Question: I wanted to use a 'UITableView' which contained static cells with a 'UITextField' inside attached to my 'LoginViewController'. I have added 'IBOutlets' in the header file that correspond to the 'UITextFields' in the storyboard. Unfortunately Xcode does not allow static content inside a 'UITableView' you need to use a 'UITableViewController'.
Therefore I split out the 'UITableView' from the storyboard and used a 'ContainerView' to embed a 'UITableViewController' which works well. Attached a screenshot of the setup.

The problem I am now facing is I cannot link the 'UITextFields' to my 'LoginViewController', you can see from my screenshot that I have added an 'Object' to the 'UITableViewController' which I have set to my 'LoginViewController' and managed to link the 'UITextFields' to it. But when the main view loads it says my 'UITextFields' are 'nil'
'UITextFields''IBOutlets''LoginViewController'
Edit:
If I have to subclass the 'UITableViewController' it seems like I should have just used a prototype cell... Any other suggestions?
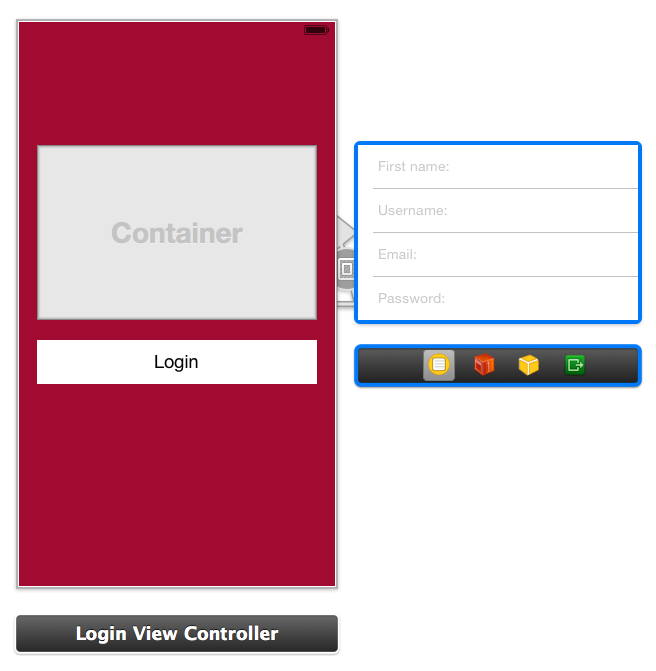
Answer: 1.) Name your embed segue to "TextFields"
2.) If you haven't already, subclass 'UITableViewController' and set your table view controller to this class in the storyboard. Let's call it 'TextFieldsTableViewController'.
3.) Again, if you haven't already, add 'IBOutlet's for your text fields into 'TextFieldsTableViewController''s public interface:
'''
@property (weak, nonatomic) IBOutlet UITextField *firstNameField;
@property (weak, nonatomic) IBOutlet UITextField *usernameField;
@property (weak, nonatomic) IBOutlet UITextField *emailField;
@property (weak, nonatomic) IBOutlet UITextField *passwordField;
'''
4.) Add properties for your text fields into your 'LoginViewController''s public interface (note that unlike the above, these are not weak (they are also not 'IBOutlet's, but that doesn't really matter)):
'''
@property (nonatomic) UITextField *firstNameField;
@property (nonatomic) UITextField *usernameField;
@property (nonatomic) UITextField *emailField;
@property (nonatomic) UITextField *passwordField;
'''
5.) In 'LoginViewController''s 'prepareForSegue:sender:' method, map the 'TextFieldsTableViewController''s text fields to 'self''s text fields after forcing the table view controller's view to load immediately:
'''
if ([segue.identifier isEqualToString:@"TextFields"]) {
TextFieldsTableViewController *textFieldsVC = segue.destinationViewController;
// IMPORTANT: This forces the view to load and the outlets to get set.
// If you don't do this, textFieldsVC's IBOutlets will all be nil at this point.
// This is slightly inelegant in my opinion, but it works. A better solution might
// be to set the text fields in TextFieldsTableViewController's viewDidLoad method.
[textFieldsVC view];
self.firstNameField = textFieldsVC.firstNameField;
self.usernameField = textFieldsVC.usernameField;
self.emailField = textFieldsVC.emailField;
self.passwordField = textFieldsVC.passwordField;
}
'''
6.) You should now be able to access the text fields in 'LoginViewController''s 'viewDidLoad' method.